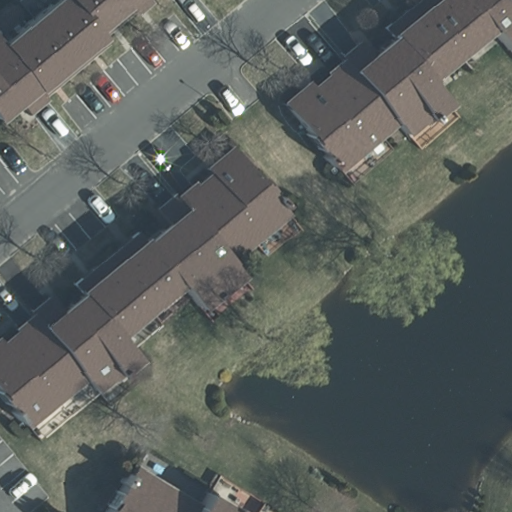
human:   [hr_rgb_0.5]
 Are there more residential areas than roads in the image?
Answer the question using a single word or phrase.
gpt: no

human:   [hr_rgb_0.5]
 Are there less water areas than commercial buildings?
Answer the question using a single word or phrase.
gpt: no

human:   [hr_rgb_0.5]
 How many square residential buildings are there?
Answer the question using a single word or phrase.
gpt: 0

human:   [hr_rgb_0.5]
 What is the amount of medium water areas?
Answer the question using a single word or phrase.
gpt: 0

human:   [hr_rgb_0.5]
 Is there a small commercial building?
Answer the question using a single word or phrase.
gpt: no

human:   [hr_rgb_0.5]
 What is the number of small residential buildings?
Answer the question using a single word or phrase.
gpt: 2

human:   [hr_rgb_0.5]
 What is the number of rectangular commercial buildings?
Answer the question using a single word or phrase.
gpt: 0

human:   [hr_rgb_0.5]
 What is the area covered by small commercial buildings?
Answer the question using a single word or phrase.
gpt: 0m2

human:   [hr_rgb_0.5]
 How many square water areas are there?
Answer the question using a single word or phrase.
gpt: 0

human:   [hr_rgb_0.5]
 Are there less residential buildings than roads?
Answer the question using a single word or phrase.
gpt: no

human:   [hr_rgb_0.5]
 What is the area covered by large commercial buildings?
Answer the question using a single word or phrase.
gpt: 0m2

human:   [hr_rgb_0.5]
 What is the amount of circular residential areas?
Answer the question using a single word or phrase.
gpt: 0

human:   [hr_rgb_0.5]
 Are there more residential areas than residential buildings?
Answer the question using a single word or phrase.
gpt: no

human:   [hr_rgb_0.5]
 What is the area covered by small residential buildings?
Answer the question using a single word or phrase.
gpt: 100m2

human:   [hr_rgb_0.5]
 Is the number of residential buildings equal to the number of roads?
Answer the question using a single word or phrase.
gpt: no

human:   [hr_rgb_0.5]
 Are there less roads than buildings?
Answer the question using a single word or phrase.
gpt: yes

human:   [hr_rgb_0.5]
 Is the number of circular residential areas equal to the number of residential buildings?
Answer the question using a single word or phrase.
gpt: no

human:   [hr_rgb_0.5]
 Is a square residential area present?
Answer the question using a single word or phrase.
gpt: no

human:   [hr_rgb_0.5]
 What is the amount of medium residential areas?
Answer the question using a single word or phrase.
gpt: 0

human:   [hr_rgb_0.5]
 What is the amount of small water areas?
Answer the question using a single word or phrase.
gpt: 0

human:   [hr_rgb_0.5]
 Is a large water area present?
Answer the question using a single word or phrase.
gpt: yes

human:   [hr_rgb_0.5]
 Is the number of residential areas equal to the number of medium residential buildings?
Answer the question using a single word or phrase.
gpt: yes

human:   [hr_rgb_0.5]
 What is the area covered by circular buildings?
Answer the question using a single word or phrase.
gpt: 0m2

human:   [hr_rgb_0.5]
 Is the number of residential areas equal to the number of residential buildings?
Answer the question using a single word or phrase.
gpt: no

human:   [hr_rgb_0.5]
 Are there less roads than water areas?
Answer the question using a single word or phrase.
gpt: no

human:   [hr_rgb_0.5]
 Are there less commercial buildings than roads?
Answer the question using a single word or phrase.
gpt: yes

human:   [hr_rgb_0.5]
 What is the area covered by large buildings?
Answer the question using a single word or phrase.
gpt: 1340m2

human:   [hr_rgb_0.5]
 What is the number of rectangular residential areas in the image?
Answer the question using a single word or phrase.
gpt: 1

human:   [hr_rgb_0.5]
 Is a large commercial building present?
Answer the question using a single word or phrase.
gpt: no

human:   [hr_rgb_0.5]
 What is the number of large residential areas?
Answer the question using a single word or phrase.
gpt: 1

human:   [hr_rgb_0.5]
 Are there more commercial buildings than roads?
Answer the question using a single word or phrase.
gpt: no

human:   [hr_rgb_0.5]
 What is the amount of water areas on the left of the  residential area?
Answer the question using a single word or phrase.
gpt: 1

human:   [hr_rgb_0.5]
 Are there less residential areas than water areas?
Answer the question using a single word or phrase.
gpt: no

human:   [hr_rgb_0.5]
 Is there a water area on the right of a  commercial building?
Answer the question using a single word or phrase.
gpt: no

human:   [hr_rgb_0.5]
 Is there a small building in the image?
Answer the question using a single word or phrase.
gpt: yes

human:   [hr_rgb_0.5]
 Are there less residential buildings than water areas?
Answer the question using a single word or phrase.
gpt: no